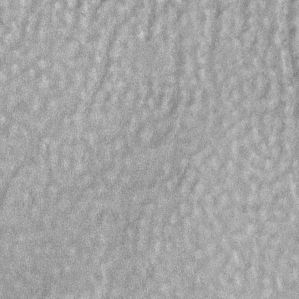
Label: frost